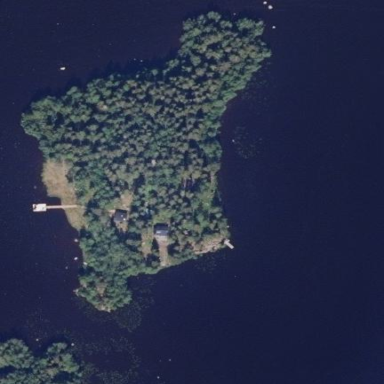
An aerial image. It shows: Islet covered with woodland.